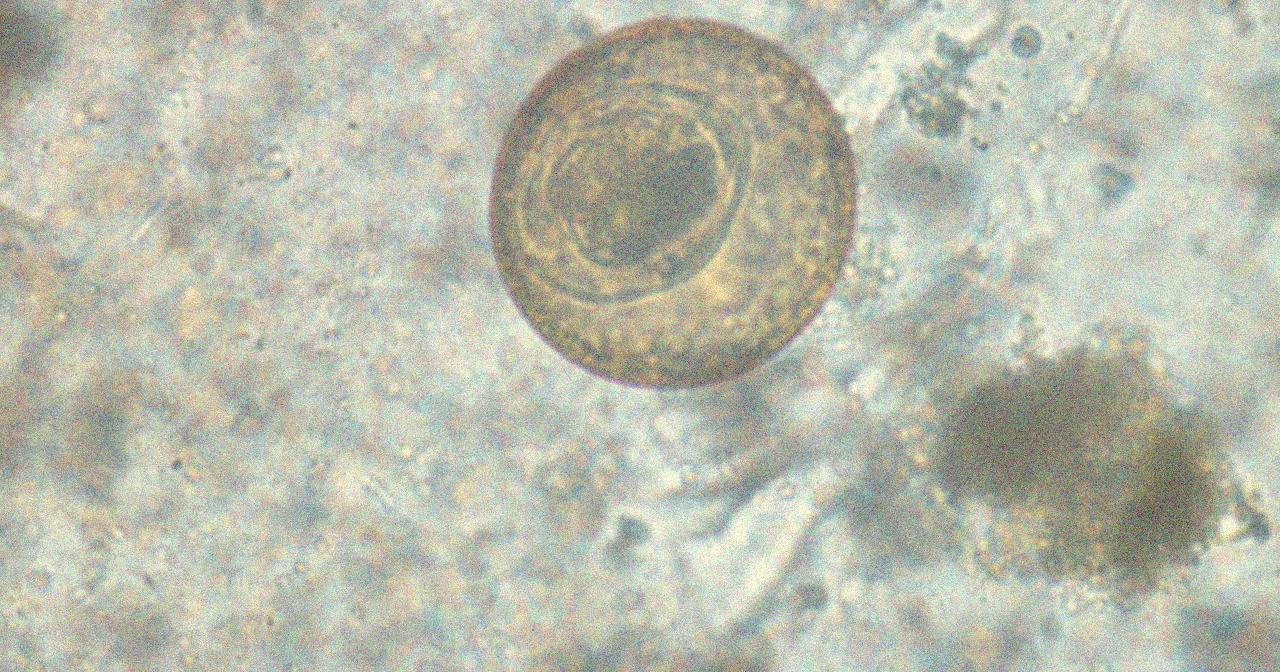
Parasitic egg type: Hymenolepis diminuta